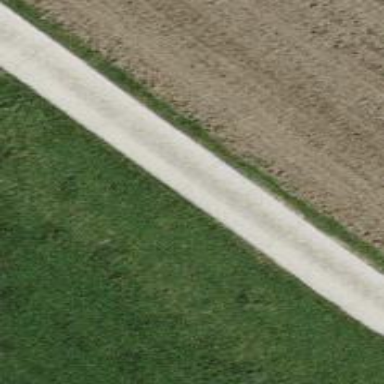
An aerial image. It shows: Track with grade 1 quality.